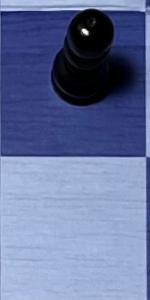
Label: Empty